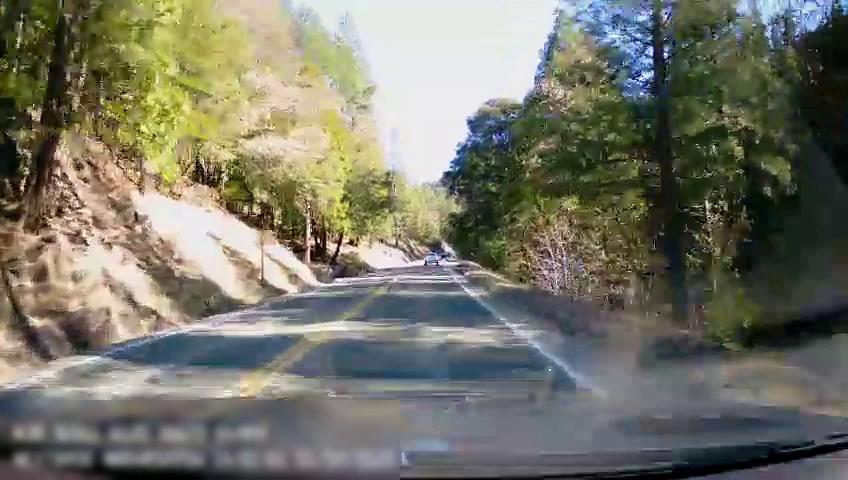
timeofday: Day
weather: Sunny
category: Drivable Space
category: Drivable Space
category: Vehicles | Truck
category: Lanes | Opposite Lane
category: Lanes | Current Lane
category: Lanes | Opposite Lane
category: Lanes | Current Lane